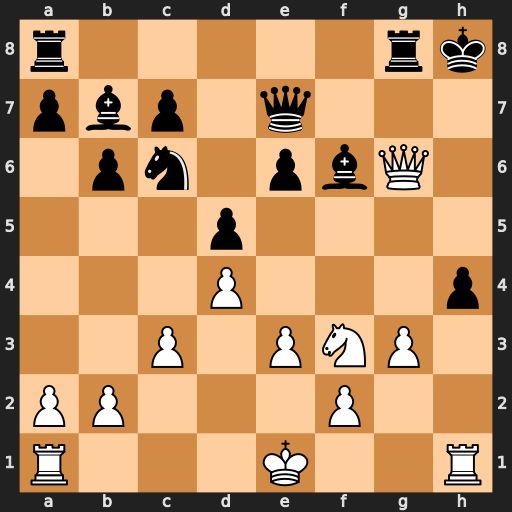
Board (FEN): r5rk/pbp1q3/1pn1pbQ1/3p4/3P3p/2P1PNP1/PP3P2/R3K2R
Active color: w
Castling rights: KQ
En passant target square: -
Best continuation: Qh6+ Qh7 Qxf6+ Rg7 Rxh4